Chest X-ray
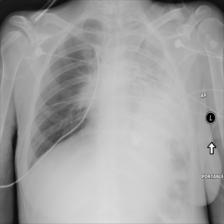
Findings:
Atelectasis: negative
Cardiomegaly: negative
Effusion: positive
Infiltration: negative
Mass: negative
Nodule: negative
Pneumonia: negative
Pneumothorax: negative
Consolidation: negative
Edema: negative
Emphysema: negative
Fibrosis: negative
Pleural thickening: negative
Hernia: negative